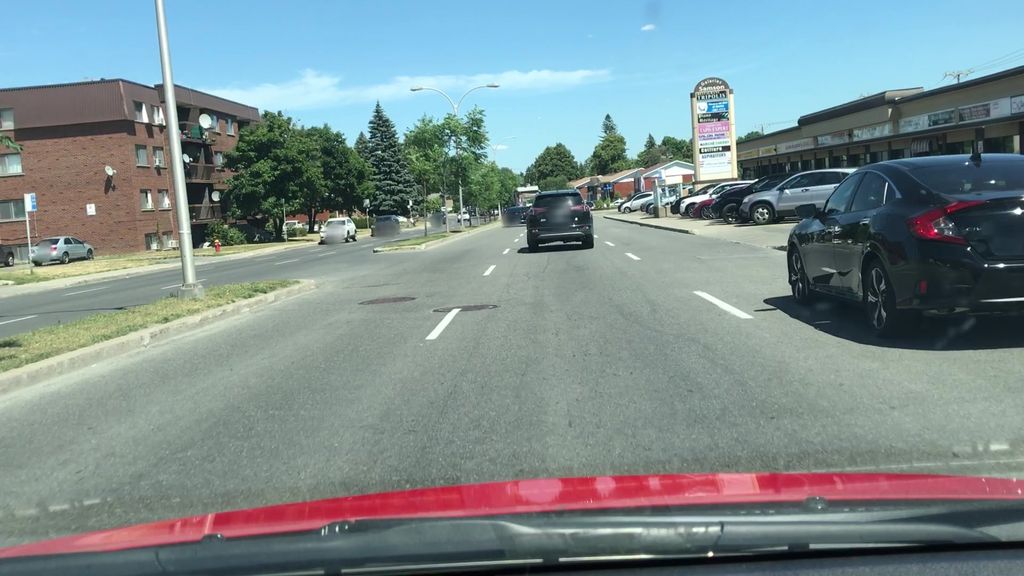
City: montreal